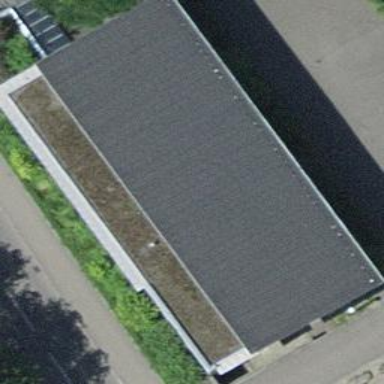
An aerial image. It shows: School building.